Interaction volume radius: 5 \u00c5
Interaction volume height: 20 \u00c5
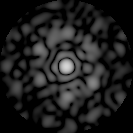
Disorder parameter: 0.7153